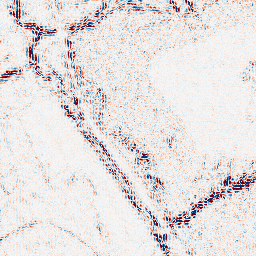
Category: wavelet
Decomposition family: wavelet_biorthogonal
Decomposition parameters: wavelet: bior3.5
level: 2
Upsampling method: sinc_hamming
Upsampling parameters: scale: 4
kernel_size: 16
Upsampling scale: 4